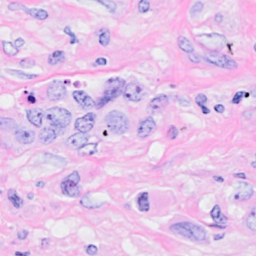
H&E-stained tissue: Breast